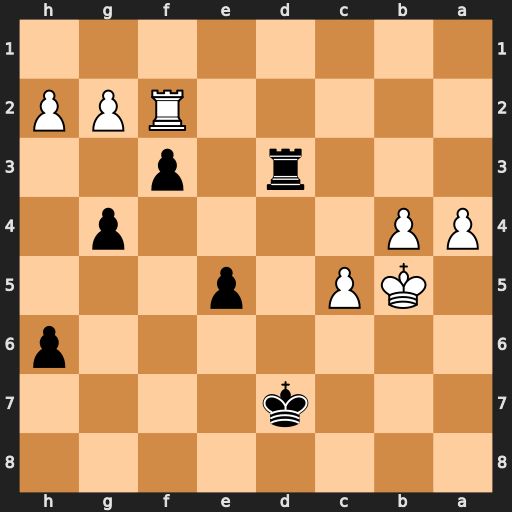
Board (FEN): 8/3k4/7p/1KP1p3/PP4p1/3r1p2/5RPP/8
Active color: b
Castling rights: -
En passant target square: -
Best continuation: e4 gxf3 e3